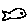
Label: fish